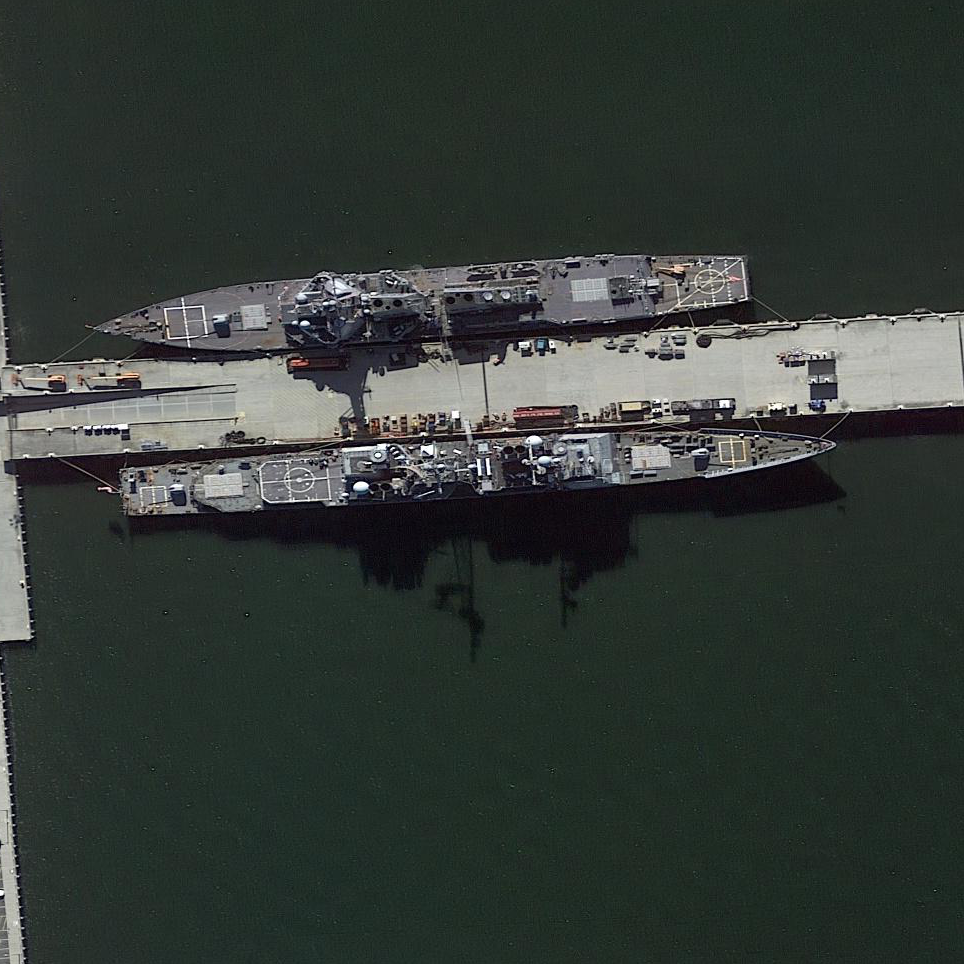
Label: cruiser